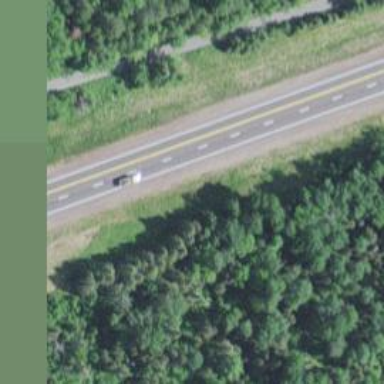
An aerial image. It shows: Asphalt road classified as trunk highway.